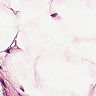
Metastatic tissue present: no